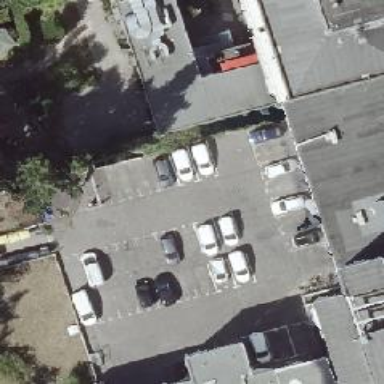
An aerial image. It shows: Road serving as parking aisle.